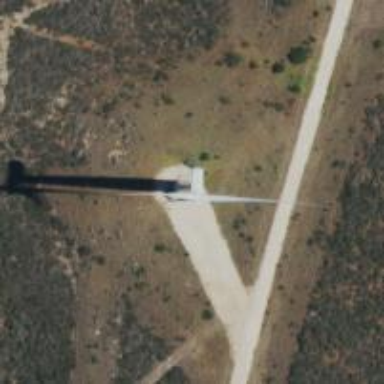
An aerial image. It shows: Wind generator powered by horizontal-axis wind turbine.